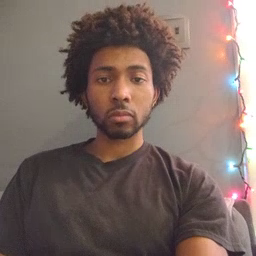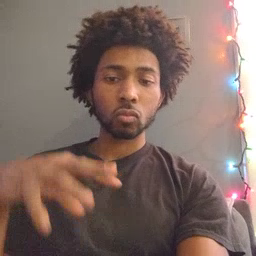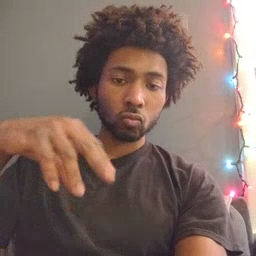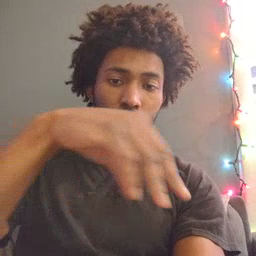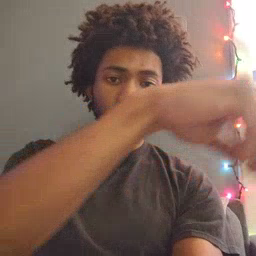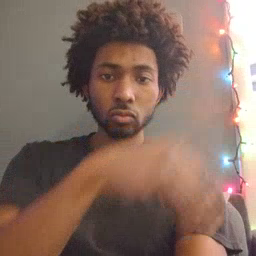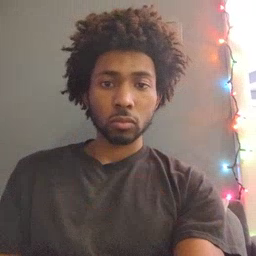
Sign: vacuum